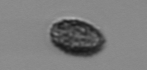
Label: Pseudochattonella_farcimen